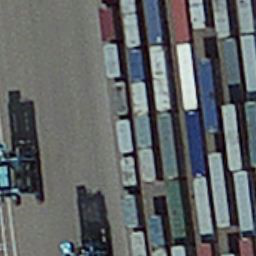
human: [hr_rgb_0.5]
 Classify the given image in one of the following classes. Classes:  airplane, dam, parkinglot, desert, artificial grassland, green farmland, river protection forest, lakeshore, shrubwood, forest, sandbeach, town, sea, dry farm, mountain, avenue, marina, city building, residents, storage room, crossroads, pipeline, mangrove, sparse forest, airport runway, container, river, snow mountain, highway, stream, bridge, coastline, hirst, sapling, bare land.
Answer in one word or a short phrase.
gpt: container